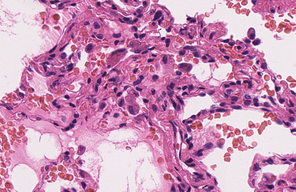
Tumor epithelial tissue: no
Tumor-associated stroma tissue: no
Normal tissue: yes